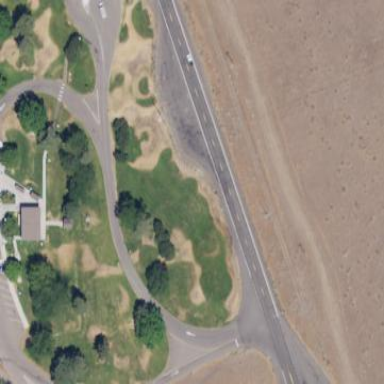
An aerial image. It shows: Rest area along the road.